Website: lowes
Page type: cart
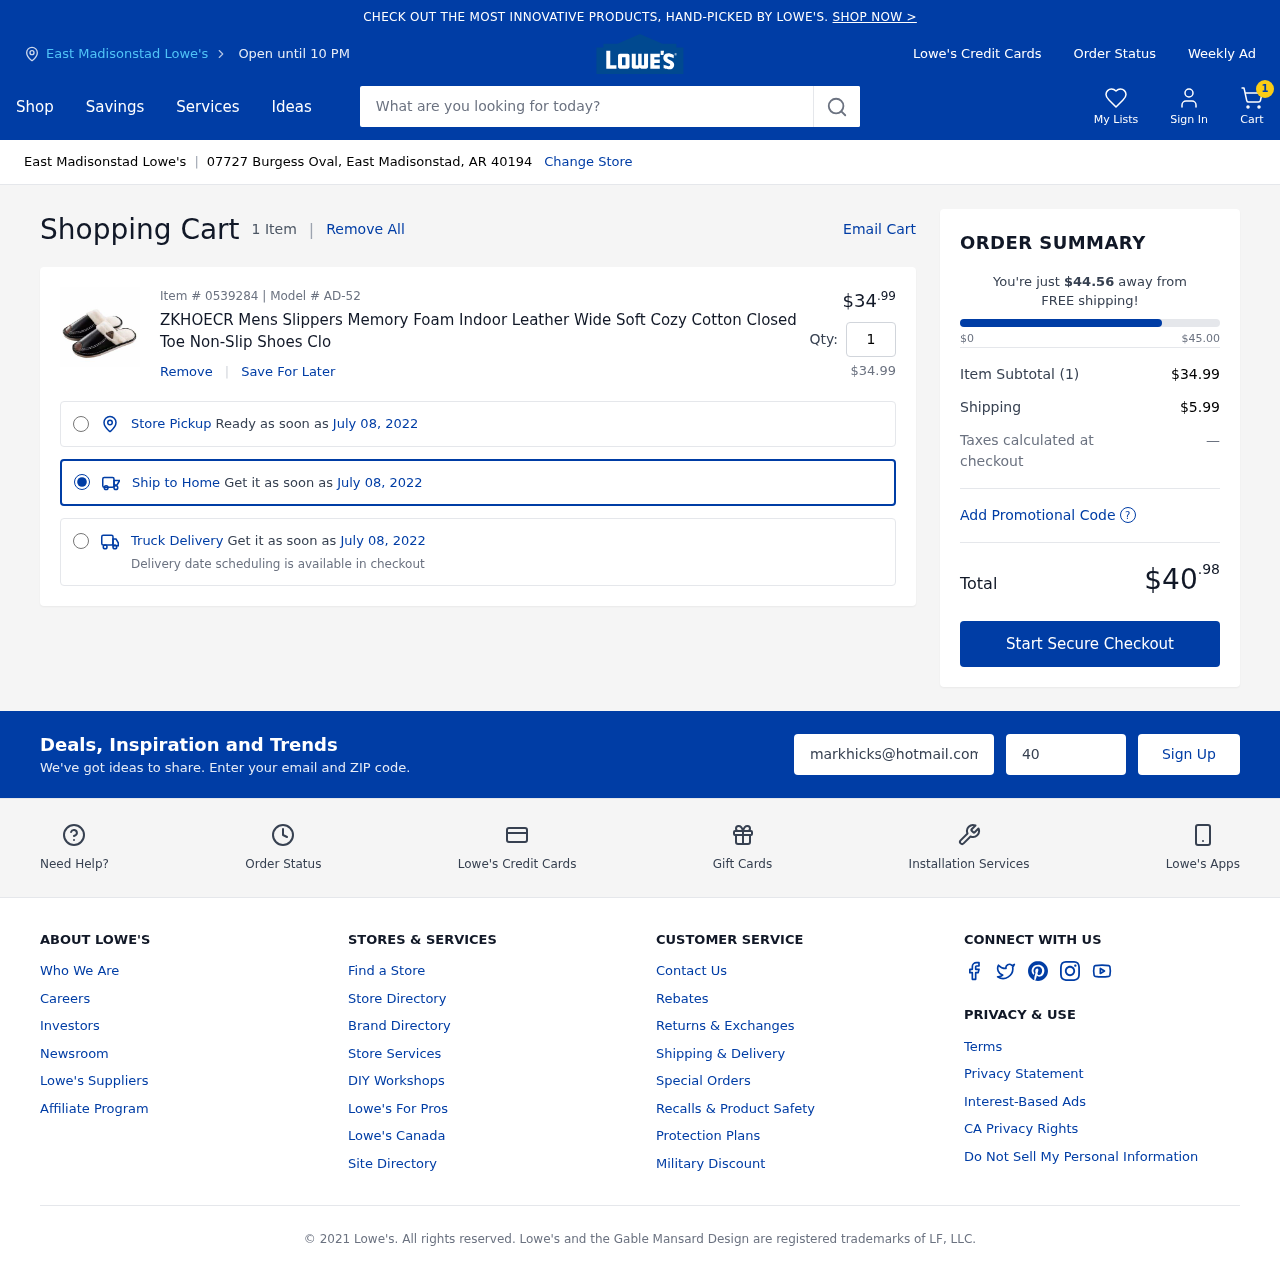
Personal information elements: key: PII_CITY
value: East Madisonstad Lowe's
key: PII_EMAIL
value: markhicks@hotmail.com
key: PII_POSTCODE
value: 40194
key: PII_STREET
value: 07727 Burgess Oval
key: PII_CITY_STATE_ZIP
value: East Madisonstad, AR 40194
Product elements: key: PRODUCT1_NAME
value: ZKHOECR Mens Slippers Memory Foam Indoor Leather Wide Soft Cozy Cotton Closed Toe Non-Slip Shoes Clo
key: PRODUCT1_PRICE
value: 34.99
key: PRODUCT1_QUANTITY
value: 1
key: PRODUCT1_SUBTOTAL
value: $34.99
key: PRODUCT_ITEM_NUMBER
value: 0539284
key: PRODUCT_MODEL_NUMBER
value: AD-52
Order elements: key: ORDER_NUM_ITEMS
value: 1
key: ORDER_NUM_ITEMS
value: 1 Item
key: ORDER_DELIVERY_DATE
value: July 08, 2022
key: ORDER_SUBTOTAL
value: $34.99
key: ORDER_SHIPPING_COST
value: $5.99
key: ORDER_TOTAL
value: $40.98
Search elements: key: HEADER_SEARCH
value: What are you looking for today?